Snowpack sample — Buffalo Mountain, Silverthorne, Colorado, USA (2/22/26, 2:02 PM MST)
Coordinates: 39.622, -106.113
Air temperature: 33 °F
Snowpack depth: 63 cm
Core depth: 40 cm
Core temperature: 26.6 °F
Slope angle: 11°, slope face: 116°
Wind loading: low
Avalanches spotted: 0
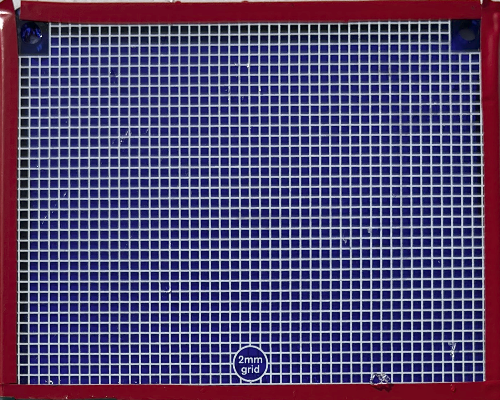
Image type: profile
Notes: In a firebreak similar to site 1, minimal wind loading with no spotted avalanches (not many faces in view though)